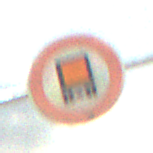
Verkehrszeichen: VerbotKennzeichnungspflichtigeKraftfahrzeugeGefaehrlicheGueter
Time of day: Midday
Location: Outdoor (Beach)
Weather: PartlyCloudy
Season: NotSpecified
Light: Natural